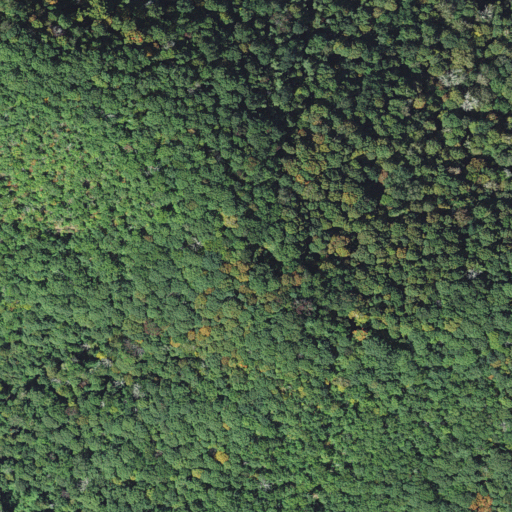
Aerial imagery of gap in North Carolina named Snowball Gap containing only deciduous forest